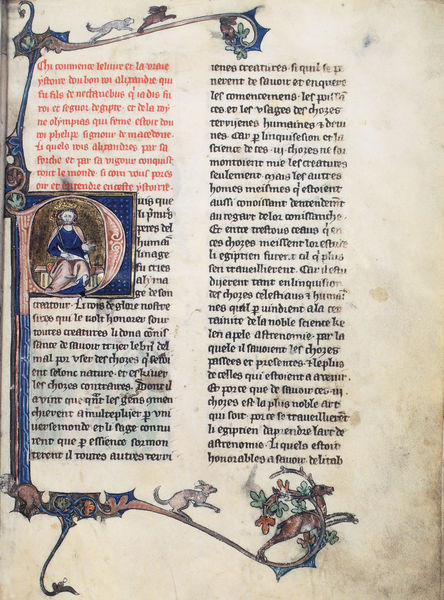
Titel: Berliner Alexanderroman
Institution: Berlin, Preußischer Kulturbesitz, Kupferstichkabinett
Schlagwörter: baum, blau, blätter, mann, vogel, gelb, grün, äste, ausschnitt, blumen, frau, kleid, orange, schmuck, schwarz, blüten, hund, rot, tier, tiere, muster, ornament, bart, mensch, bild, kirche, gold, pflanzen, krone, rosa, affe, hase, maus, ranken, schrift, zwei, farben, spalten, französisch, wild, könig, thron, katze, buch, seite, illustration, text, initiale, herrscher, tinte, buchseite, flecken, pergament, hirsch, kaninchen, reh, mittelalter, äst, heiliger, schriftstück, filigran, heilig, christentum, szepter, verziehrung, latein, buchmalerei, majuskel, nopf, recto, känguru, känguruh, p, rote schrift, blaues bild, wikd, schwarze schrift, rechto, recto-seite, wokd, geschmüclt, gelehrtenschrift